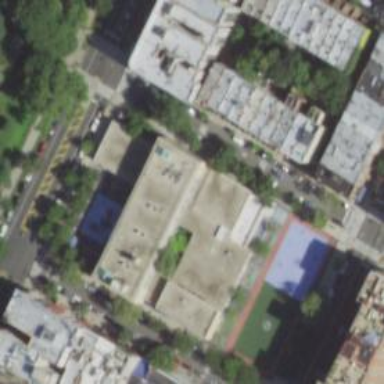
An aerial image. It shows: School.